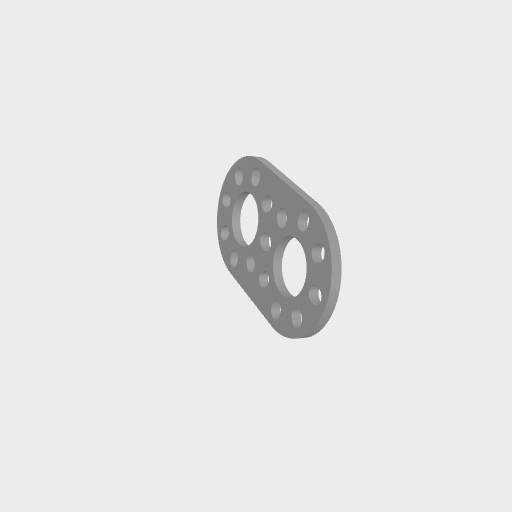
Part: PatternPlateRoundEnd2H